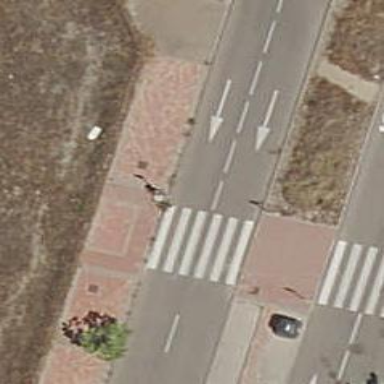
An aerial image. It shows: Uncontrolled crossing on the road.